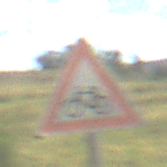
Verkehrszeichen: RadverkehrRechts
Umgebung: Outdoor, Nature
Tageszeit: Midday
Wetter: PartlyCloudy
Licht: Natural
Jahreszeit: Autumn
Kontrast: HighContrast